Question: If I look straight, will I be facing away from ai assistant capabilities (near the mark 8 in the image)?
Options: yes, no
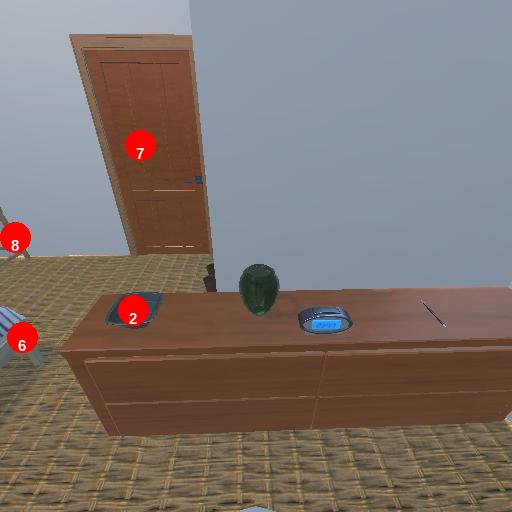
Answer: yes